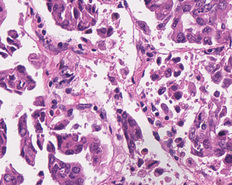
Tumor epithelial tissue: yes
Tumor-associated stroma tissue: yes
Normal tissue: no